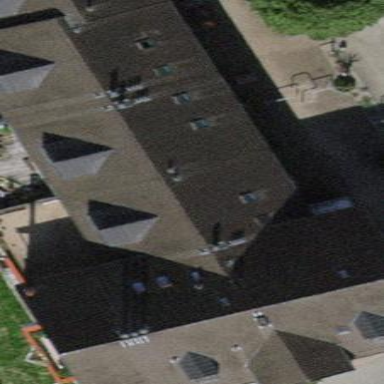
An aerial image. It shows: Gabled building with roof made of roof tiles.